Question: I have looked over the google but have not found many examples on this. Most only relate to the NSTableView.
How do I subclass my NSOutlineView to look exactly like XCode's plist editor? I've do not know how to get the border colors shown below. I currently have it working exactly the same, except for the coloring. Any help would be appreciated.

The part I am confused about is what the draw code should look like. Google didnt help me much on this.
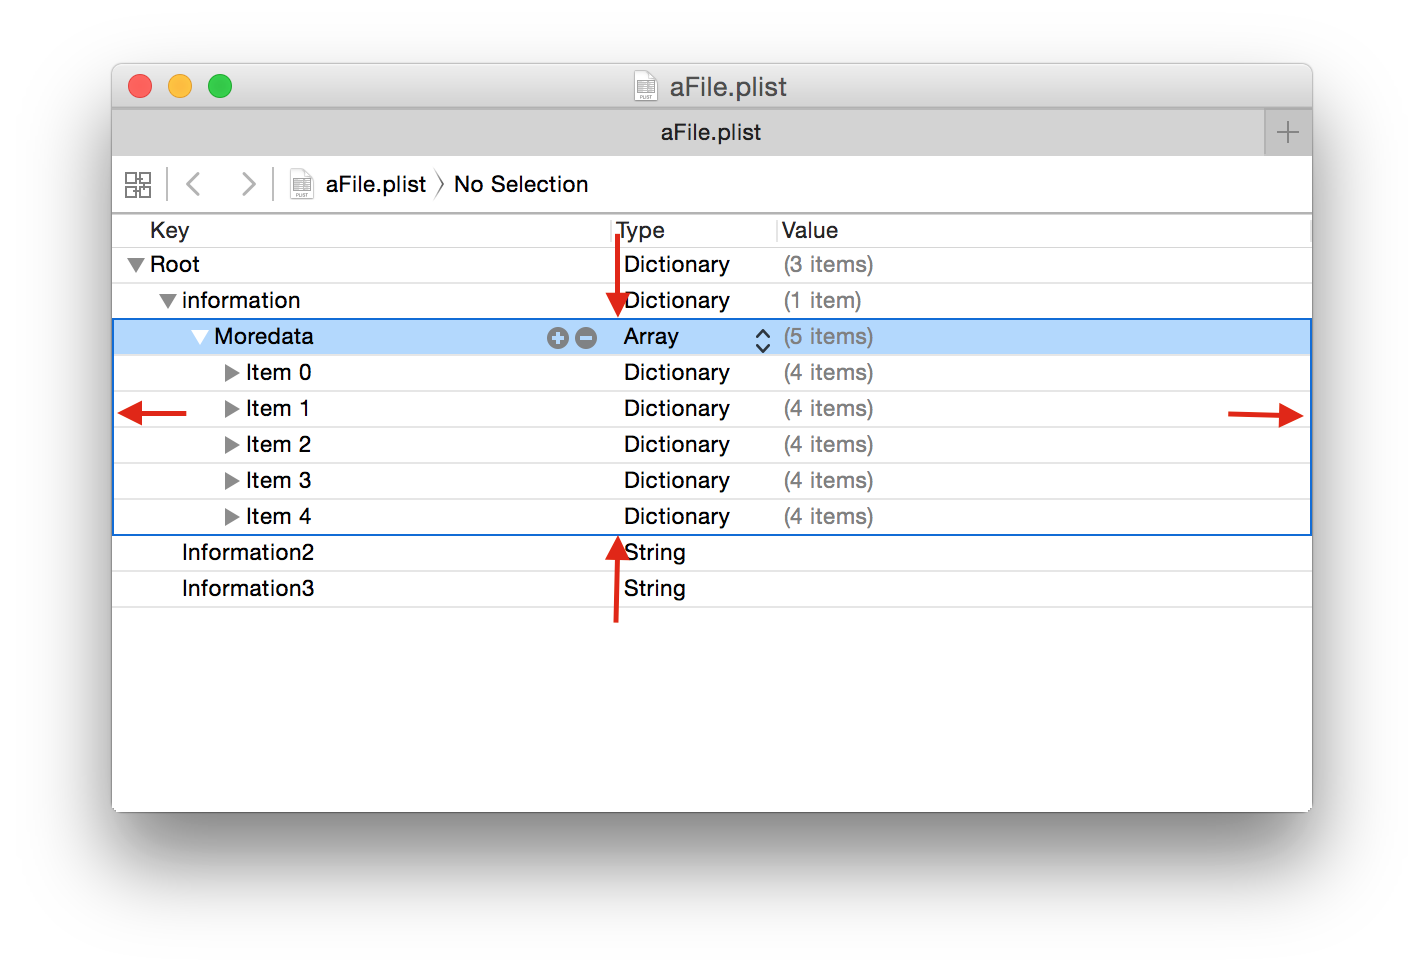
Answer: 'NSTableViewRow'
The borders are drawn on the 'NSTableRowView' instances that make up the table's rows. To get them, you could subclass 'NSTableRowView' and give it a 'borders' property that stores a mask specifying which borders you want drawn on the row. You'd accompany this with a custom implementation of 'drawRect', which calls first, and then strokes on the specified borders.
In the simplest case, I can think of three:
'''
- (void)outlineViewItemWillExpand:(NSNotification *)notification
- (void)outlineViewItemDidCollapse:(NSNotification *)notification
- (NSIndexSet *) outlineView:(NSOutlineView *)outlineView
selectionIndexesForProposedSelection:(NSIndexSet *)proposedSelectionIndexes
'''
. I'd start by having a go at the last one first. There will be lots of different ways of doing it, but you could get the node that's about to be selected from the 'proposedSelectionIndexes' argument in conjunction with the 'NSOutlineView' api. Once you've got this node you can work out which rows will need a border by getting the nodes represented in the rows below this soon-to-be-selected row. If a given node is a descendant of the new selection, then it'll need a border of some sort (hint: the 'indexPath' property of 'NSTreeNode' comes in handy here).
Implement the following delegate method so that it returns your custom row views:
'''
- (NSTableRowView *)outlineView:(NSOutlineView *)outlineView rowViewForItem:(id)item
'''
Note that the second 'item' argument is an 'NSTreeNode' object. By keeping a record (a map of some sort) of which nodes are associated with which borders, you can then set the 'border' mask property of your 'NSTableRowView' subclass.